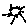
Label: sun